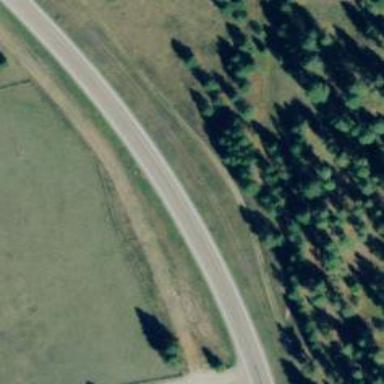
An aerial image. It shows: Secondary road with asphalt surface.